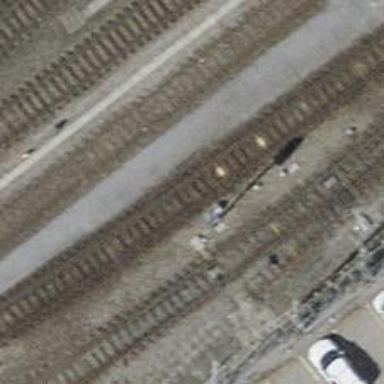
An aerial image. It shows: Railway signal.